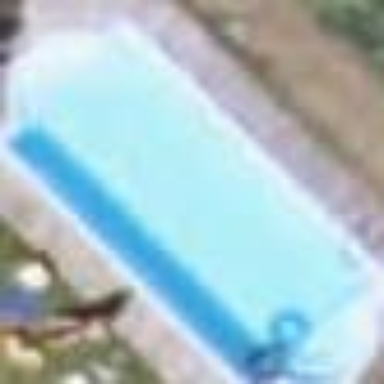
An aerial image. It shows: Swimming pool located in leisure land.